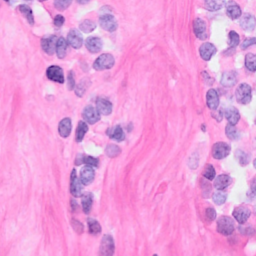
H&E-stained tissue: Breast